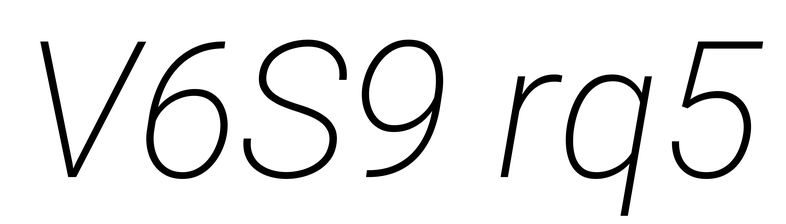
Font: Roboto-Italic_ExtraLight_Italic